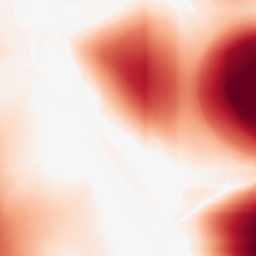
Category: morphological
Decomposition family: rolling_ball
Decomposition parameters: radius: 100
Upsampling method: sinc_hamming
Upsampling parameters: scale: 2
kernel_size: 8
Upsampling scale: 2